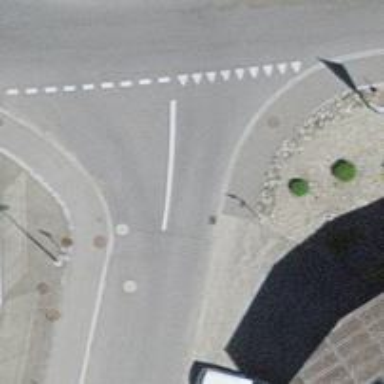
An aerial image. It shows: Unmarked crossing on the road.